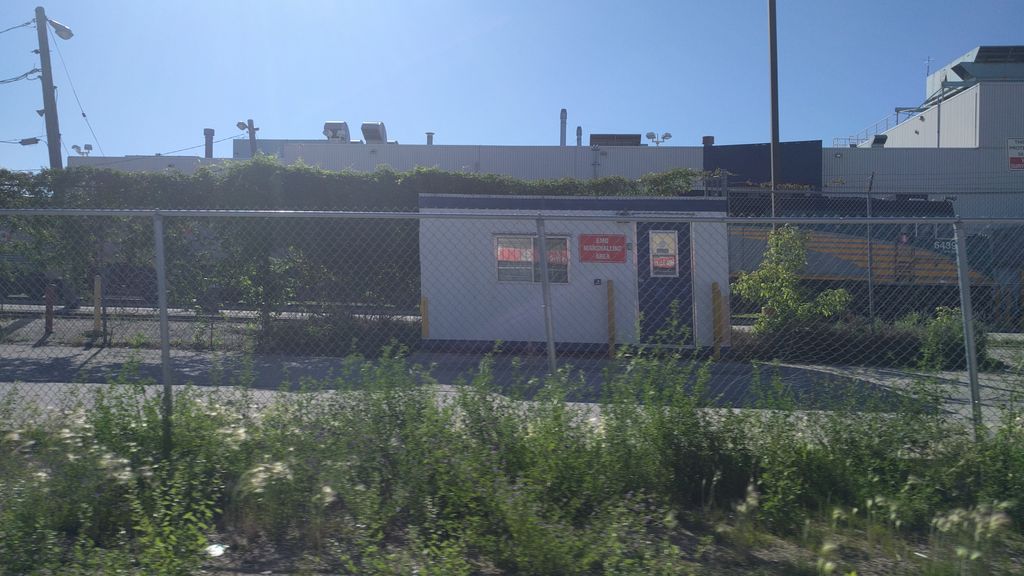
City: winnipeg